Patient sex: F
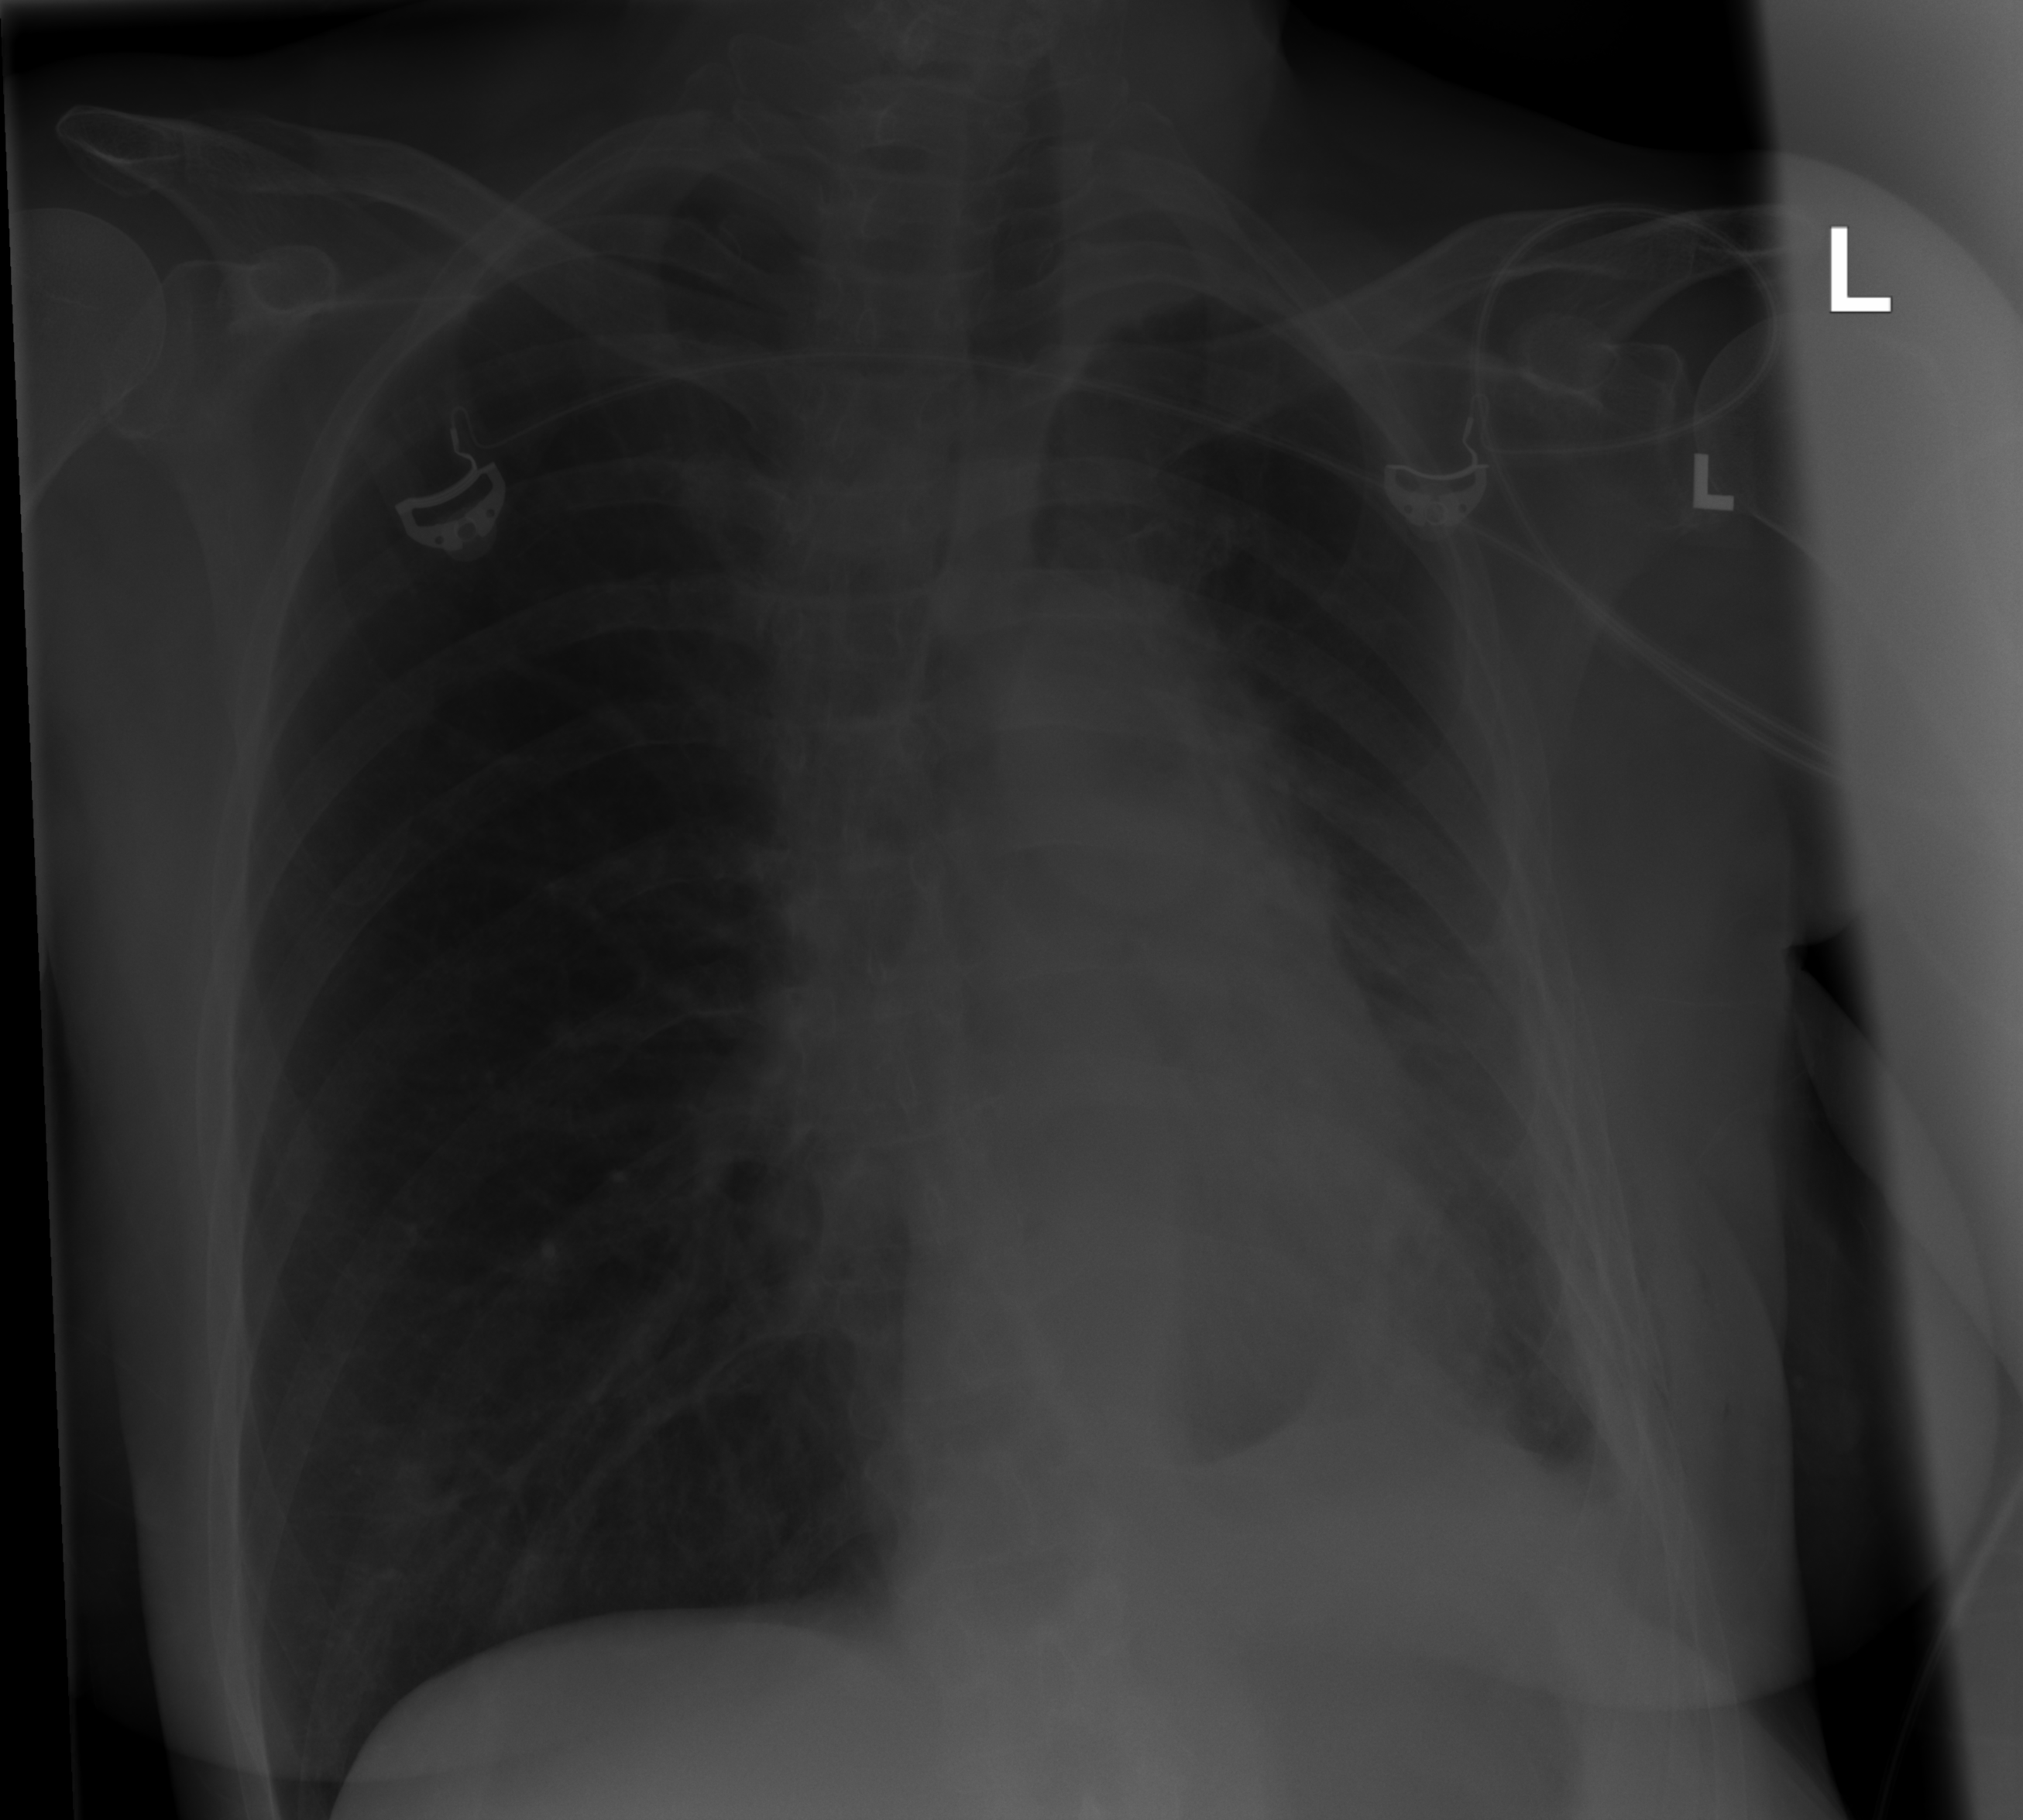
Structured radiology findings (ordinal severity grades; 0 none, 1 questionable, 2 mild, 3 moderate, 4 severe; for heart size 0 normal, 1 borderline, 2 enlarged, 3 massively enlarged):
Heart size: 0
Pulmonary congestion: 0
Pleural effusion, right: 0
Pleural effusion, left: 2
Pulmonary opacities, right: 0
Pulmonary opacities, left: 0
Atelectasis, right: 2
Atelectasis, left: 2